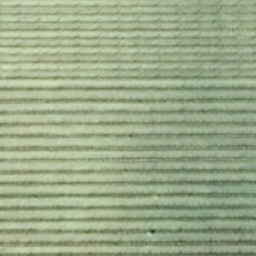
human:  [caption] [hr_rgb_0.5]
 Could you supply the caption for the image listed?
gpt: It is a piece of cropland .

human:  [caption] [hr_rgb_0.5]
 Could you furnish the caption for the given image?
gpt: It is a piece of farmland .

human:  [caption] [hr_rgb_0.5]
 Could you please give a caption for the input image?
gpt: There is a piece of cropland .

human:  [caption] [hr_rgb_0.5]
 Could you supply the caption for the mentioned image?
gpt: There is a piece of farmland .

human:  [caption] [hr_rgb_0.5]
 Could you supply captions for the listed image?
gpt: Here is a piece of farmland .